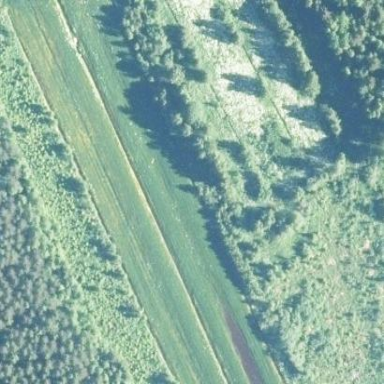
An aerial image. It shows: Beautiful meadow.